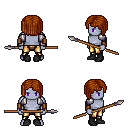
a pixel art fantasy rpg character, male body template, dark elf, purple skin, steel arm armor, gold greaves, brunette pageboy hairstyle, leather bracers, black shoes, spear, four views (front, back, left, right), 2x2 character sprite sheet, small pixel art, hard edges, no anti-aliasing